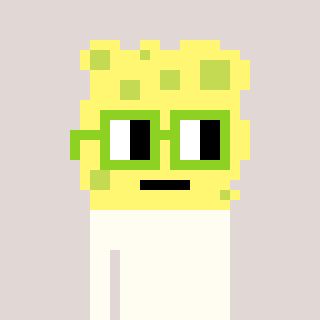
a pixel art character with square light green glasses, a sponge-shaped head and a blue-colored body on a warm background